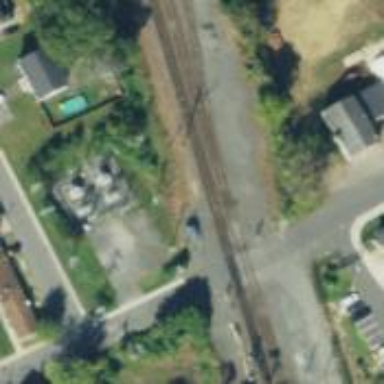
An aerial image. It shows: Railway track.